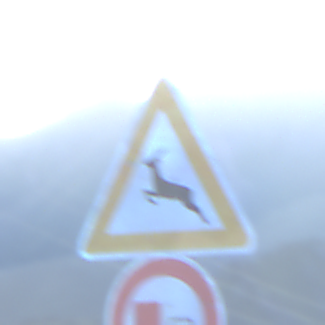
Verkehrszeichen: WildwechselRechts
Zusatzzeichen unten: UeberholverbotKraftfahrzeuge
Umgebung: Outdoor, RoadRail
Tageszeit: SunriseSunset
Wetter: Clear
Licht: Natural
Jahreszeit: NotSpecified
Kontrast: LowContrast